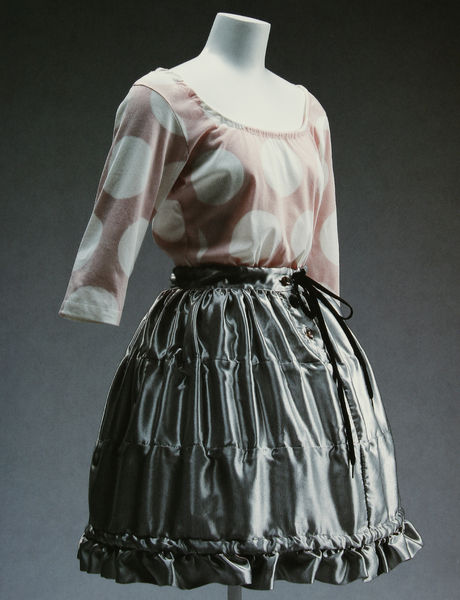
Titel: Oberteil und Rock
Künstler: Vivienne Westwood
Standort: Kyoto (Japan)
Institution: Kyoto Costume Institute
Schlagwörter: weiß, grün, ausschnitt, frau, grau, kleid, schwarz, gürtel, mode, rock, schleife, band, bluse, falten, ärmel, hals, schnur, saum, rosa, seide, taille, falte, rüsche, rüschen, foto, fotografie, punkte, gepunktet, punkt, kreise, tupfen, puppe, blaugrün, oberteil, schnurr, stange, volant, gerafft, bahnen, ballon, rundhals, knielang, t shirt, kleiderpuppe, halbarm, vollant, gummizug, zusammengezogen